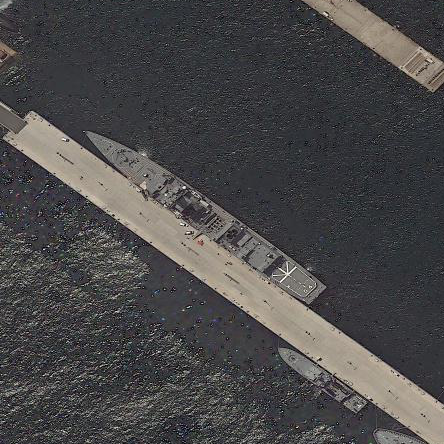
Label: Murasame-class_destroyer